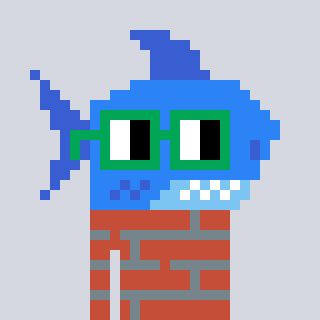
a pixel art character with square green glasses, a shark-shaped head and a rust-colored body on a cool background